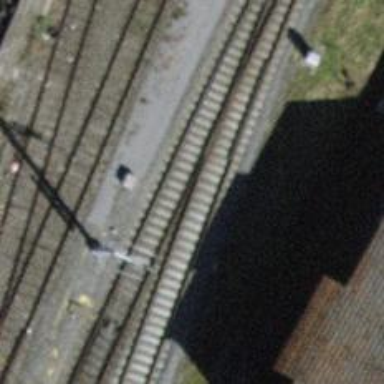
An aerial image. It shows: Rail siding with electrified contact lines.